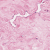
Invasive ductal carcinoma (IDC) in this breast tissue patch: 0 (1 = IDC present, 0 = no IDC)